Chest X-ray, PA view. Patient: 49 years old, sex F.
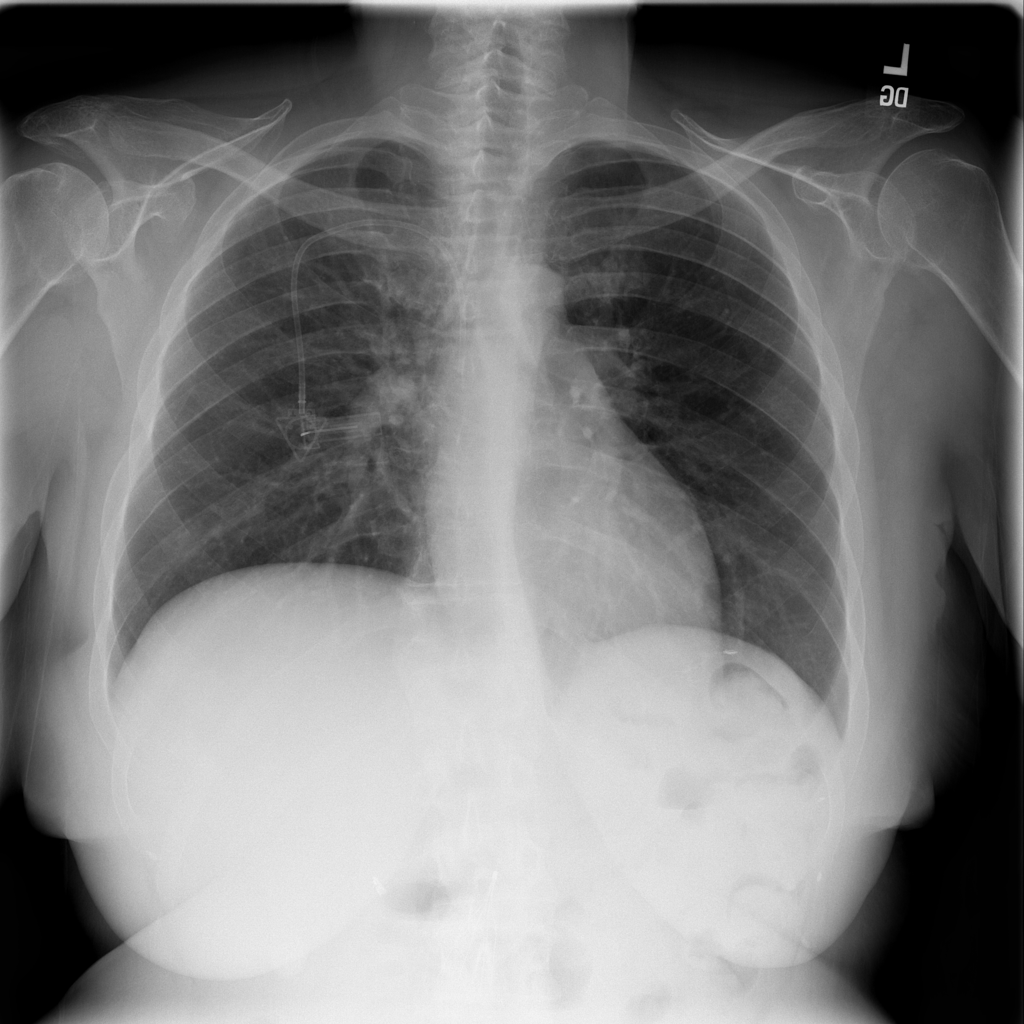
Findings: No Finding